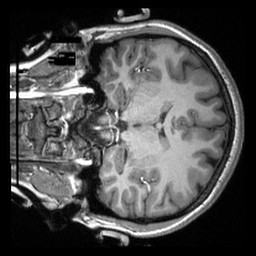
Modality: T1w
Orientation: coronal
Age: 18
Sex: female